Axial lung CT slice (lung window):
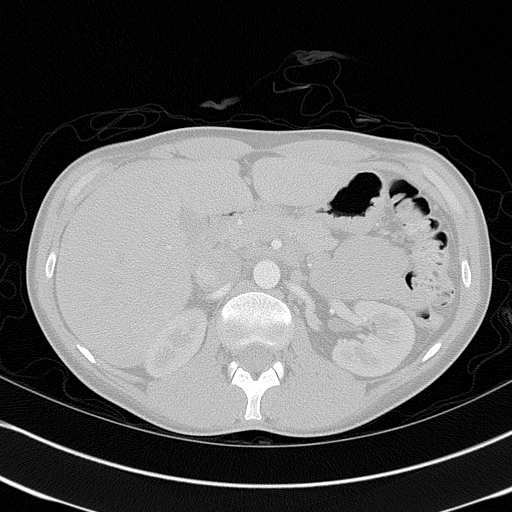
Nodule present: no